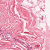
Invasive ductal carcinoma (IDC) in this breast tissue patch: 0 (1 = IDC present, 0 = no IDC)